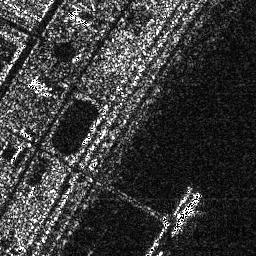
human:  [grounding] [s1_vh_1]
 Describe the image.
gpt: In the satellite image, there is  <ref>1 medium ship </ref> <box>[[66, 73, 78, 91, 0]]</box> located at bottom right.